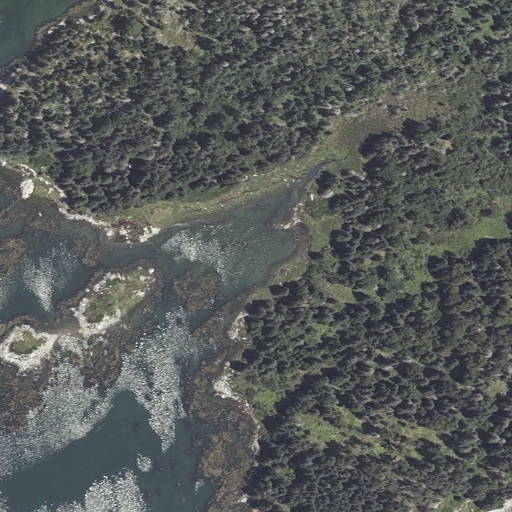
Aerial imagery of island in Maine named Narrows Island containing evergreen forest, herbaceous wetlands, mixed forest, woody wetlands, open water, low intensity development, grassland, and high intensity development